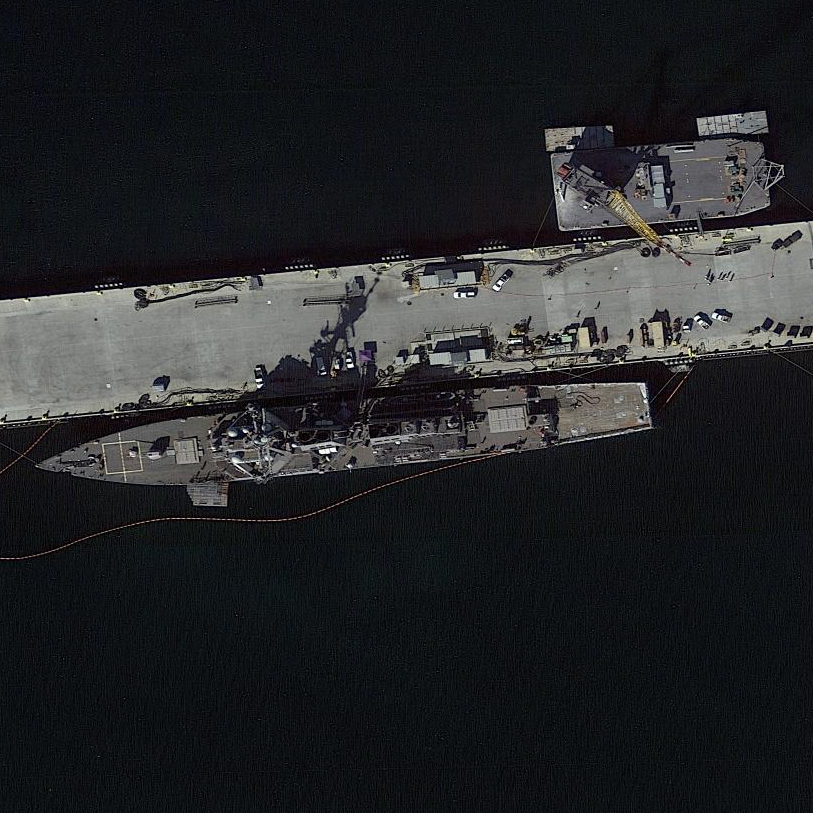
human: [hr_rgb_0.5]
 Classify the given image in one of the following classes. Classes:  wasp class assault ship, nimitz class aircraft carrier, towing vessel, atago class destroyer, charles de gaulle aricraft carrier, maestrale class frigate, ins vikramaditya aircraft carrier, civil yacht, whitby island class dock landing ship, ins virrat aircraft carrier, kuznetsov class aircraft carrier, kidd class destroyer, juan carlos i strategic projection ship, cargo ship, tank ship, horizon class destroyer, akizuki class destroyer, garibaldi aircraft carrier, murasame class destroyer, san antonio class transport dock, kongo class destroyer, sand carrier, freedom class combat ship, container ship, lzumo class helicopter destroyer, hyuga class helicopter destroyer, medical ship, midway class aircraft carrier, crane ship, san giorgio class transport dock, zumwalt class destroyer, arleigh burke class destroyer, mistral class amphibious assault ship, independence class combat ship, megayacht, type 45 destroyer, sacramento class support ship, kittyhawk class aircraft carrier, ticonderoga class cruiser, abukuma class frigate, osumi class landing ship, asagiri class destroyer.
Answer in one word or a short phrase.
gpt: Arleigh Burke class destroyer